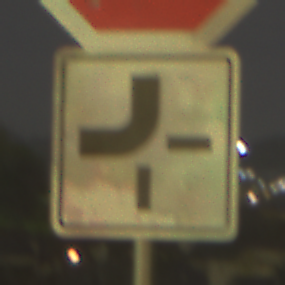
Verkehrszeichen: VerlaufVorfahrtsstrasse2
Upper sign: Stop
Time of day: Night
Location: Outdoor (Urban)
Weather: PartlyCloudy
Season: NotSpecified
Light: Artificial